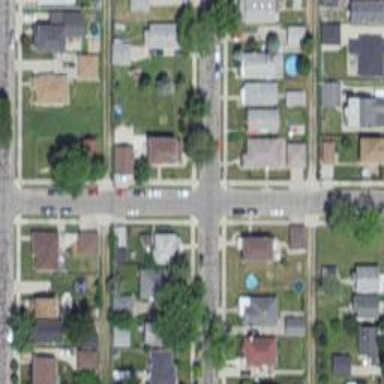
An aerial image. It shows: Residential road with separate asphalt sidewalk.